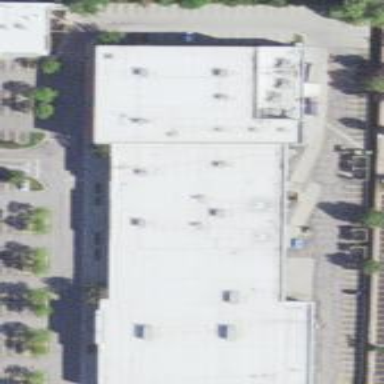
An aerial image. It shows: Retail building.